Interaction volume radius: 10 \u00c5
Interaction volume height: 20 \u00c5
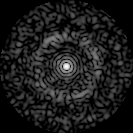
Disorder parameter: 0.8458